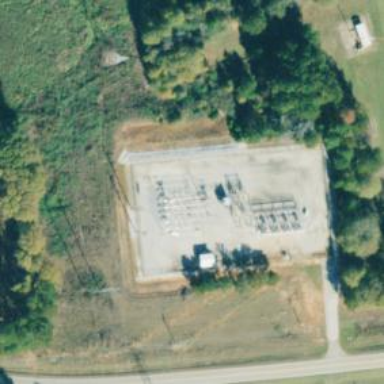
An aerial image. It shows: There is distribution substation enclosed by fence.